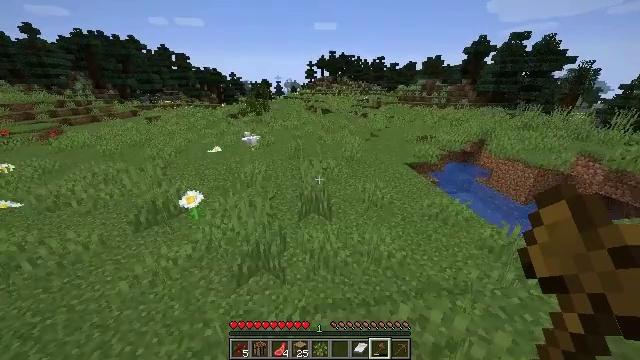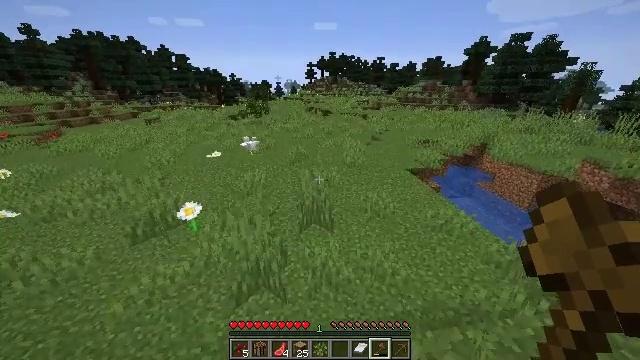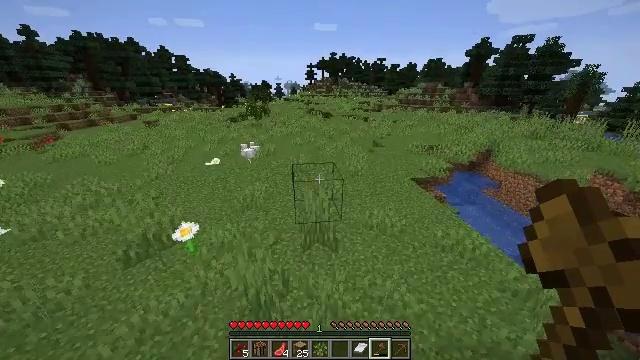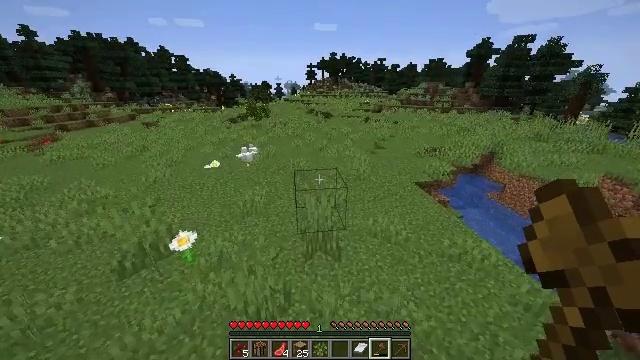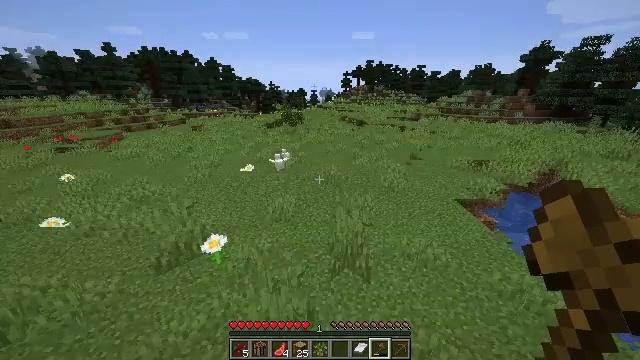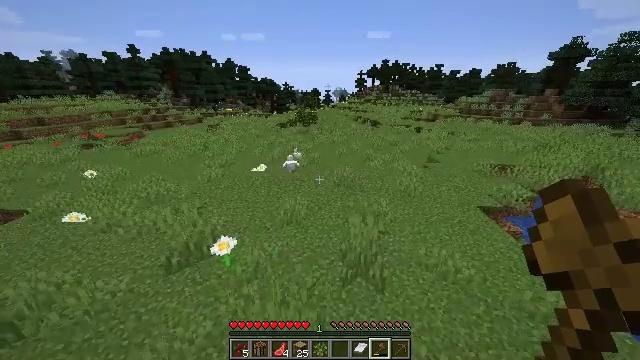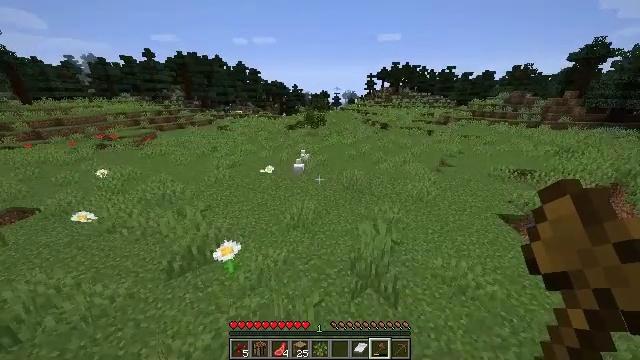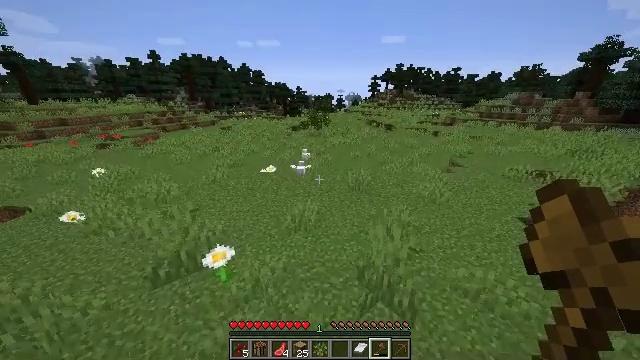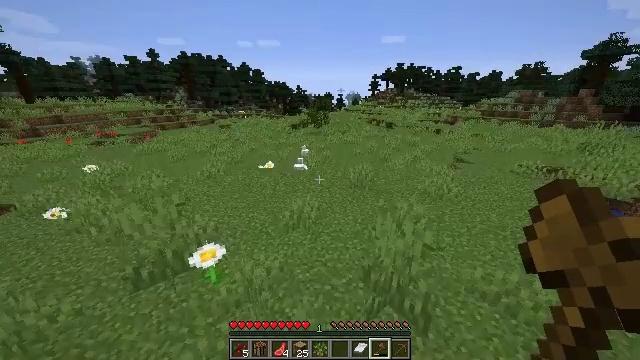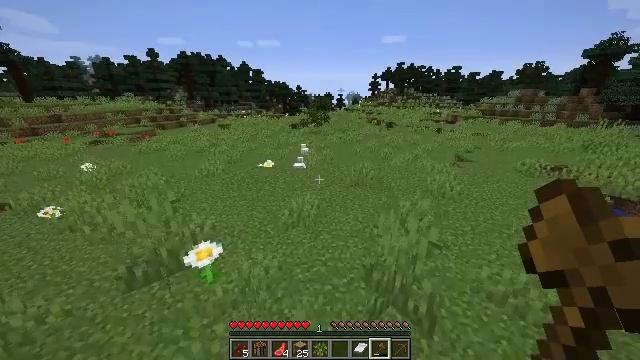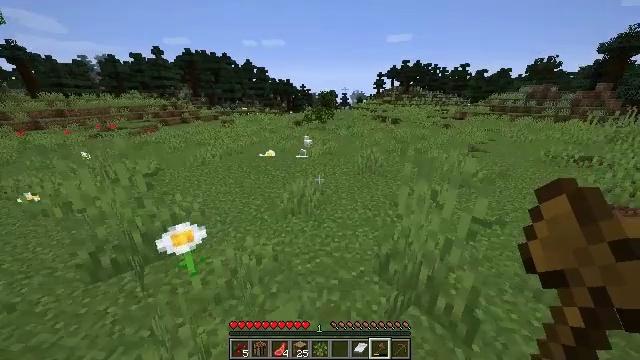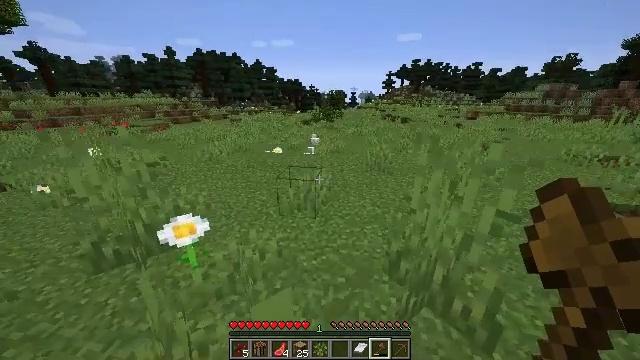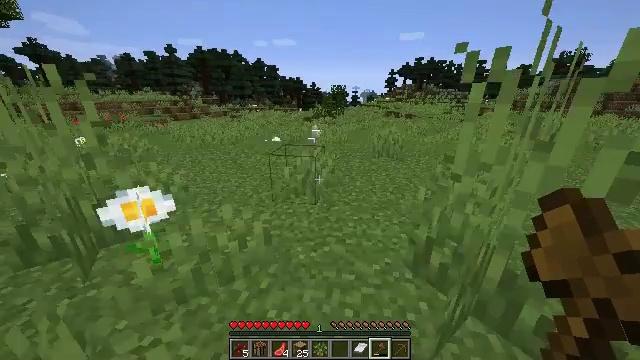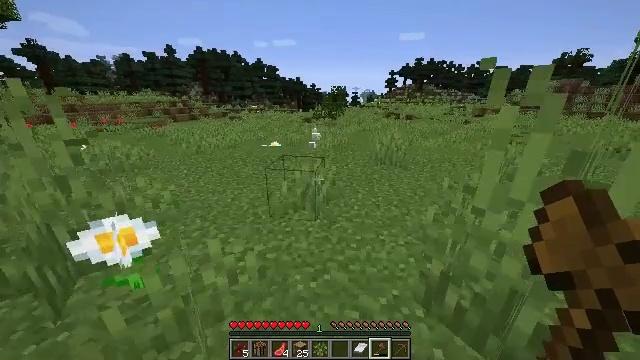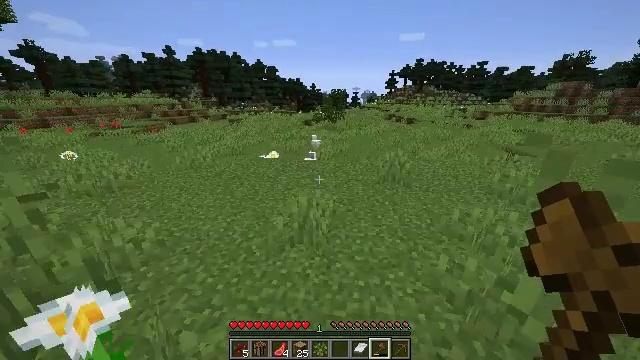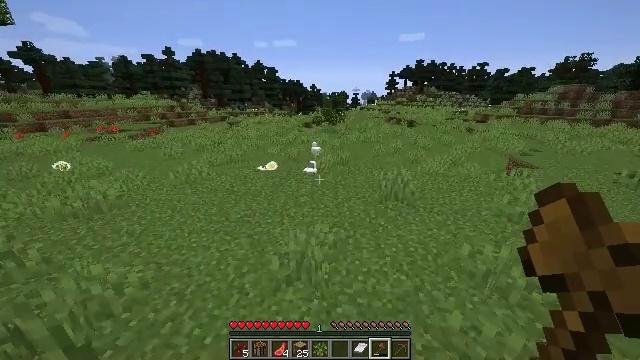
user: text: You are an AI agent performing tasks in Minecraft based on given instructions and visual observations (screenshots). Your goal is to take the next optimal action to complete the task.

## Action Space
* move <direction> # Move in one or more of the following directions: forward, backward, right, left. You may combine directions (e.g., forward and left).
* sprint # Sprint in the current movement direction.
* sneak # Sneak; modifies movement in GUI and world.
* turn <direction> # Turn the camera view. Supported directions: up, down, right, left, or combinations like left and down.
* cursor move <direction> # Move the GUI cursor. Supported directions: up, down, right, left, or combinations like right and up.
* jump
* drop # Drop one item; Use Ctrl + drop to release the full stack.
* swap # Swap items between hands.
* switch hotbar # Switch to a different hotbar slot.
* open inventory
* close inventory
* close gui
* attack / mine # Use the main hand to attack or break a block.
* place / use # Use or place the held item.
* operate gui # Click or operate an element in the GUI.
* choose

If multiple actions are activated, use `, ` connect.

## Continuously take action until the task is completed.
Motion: motion action
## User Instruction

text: Combat the chicken.
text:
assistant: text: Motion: move forward and move left, sprint, jump
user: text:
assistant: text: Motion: move forward and move left, sprint, jump
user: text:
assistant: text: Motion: move forward and move left, sprint, jump
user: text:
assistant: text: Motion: move forward and move left, sprint, turn left and up, jump
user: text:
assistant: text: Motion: move forward, sprint, turn left, jump
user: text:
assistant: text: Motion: move forward, sprint, turn left, jump
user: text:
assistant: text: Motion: move forward, sprint, jump
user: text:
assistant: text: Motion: move forward, sprint, jump
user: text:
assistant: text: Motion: move forward, sprint, jump
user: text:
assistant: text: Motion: move forward, sprint, turn left, jump
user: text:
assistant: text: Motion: move forward, sprint, turn left, jump
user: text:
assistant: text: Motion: move forward, sprint, jump
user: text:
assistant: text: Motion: move forward, sprint, jump
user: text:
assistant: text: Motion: move forward, sprint, jump
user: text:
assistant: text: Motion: move forward, sprint, jump
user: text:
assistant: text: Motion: move forward, sprint, jump
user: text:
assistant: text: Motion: move forward, sprint, jump
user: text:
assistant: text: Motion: move forward, sprint, jump
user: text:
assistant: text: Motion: move forward, sprint, jump
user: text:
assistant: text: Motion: move forward, sprint
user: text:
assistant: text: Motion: move forward, sprint
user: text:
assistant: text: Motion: move forward
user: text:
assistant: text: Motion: move forward
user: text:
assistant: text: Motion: move forward
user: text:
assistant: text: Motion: move forward
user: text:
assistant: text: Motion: move forward, turn left
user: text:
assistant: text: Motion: move forward
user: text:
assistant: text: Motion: move forward
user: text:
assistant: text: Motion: move forward
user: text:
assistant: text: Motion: move forward, turn down